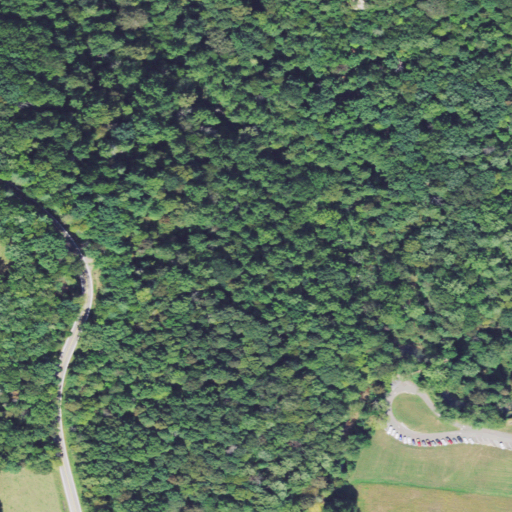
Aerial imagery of valley in Ohio named Conkles Hollow containing mixed forest, evergreen forest, deciduous forest, open development, and pasture